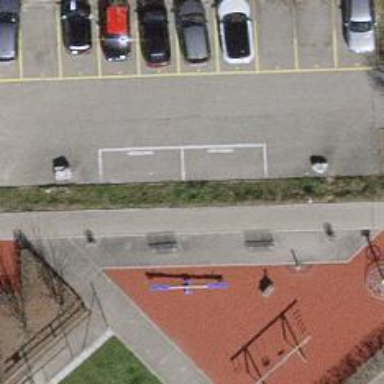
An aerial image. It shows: Bench.